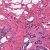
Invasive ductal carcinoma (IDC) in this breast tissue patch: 0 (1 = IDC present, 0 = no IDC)